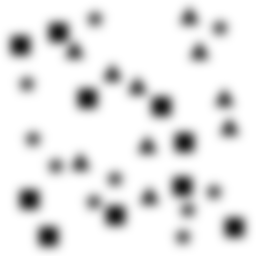
Squares: 10
Triangles: 10
Stars: 10
Total shapes: 30